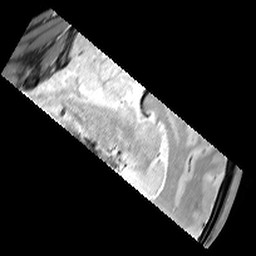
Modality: T1w
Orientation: sagittal
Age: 24
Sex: male
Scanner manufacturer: siemens
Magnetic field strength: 3 T
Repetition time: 6.5 s
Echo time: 0.016 s